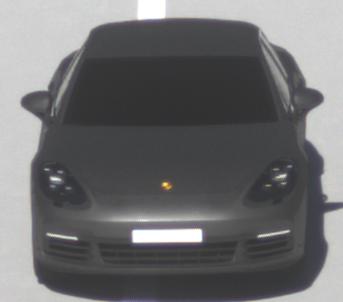
Make: Porsche
Model: Panamera
Detailed model: Panamera (971)
Model produced from: 2016/11
Model produced until: 2018/08
Doors: 5
Color: gray
Road condition: dry road
Daytime: midday
Contrast: high contrast